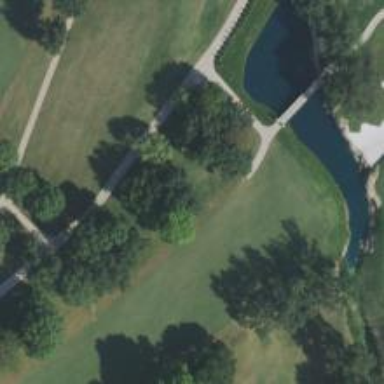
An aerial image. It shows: Service road designated as golf cart path.